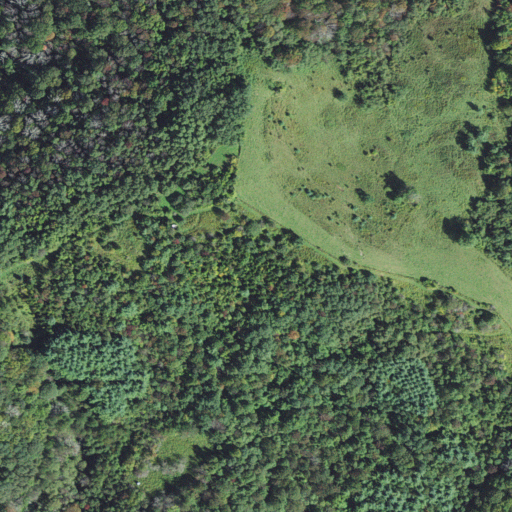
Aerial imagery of ridge(s) in North Carolina named Newfound Mountain containing deciduous forest, mixed forest, shrub, and pasture